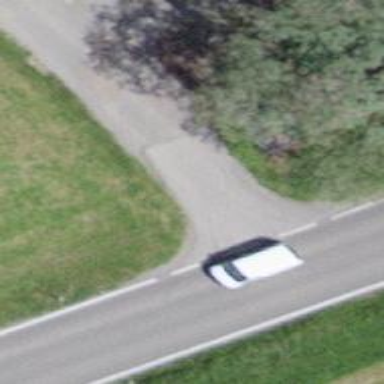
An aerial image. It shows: Service road with gravel surface.